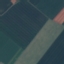
Land use / land cover: AnnualCrop